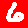
Digit: 6